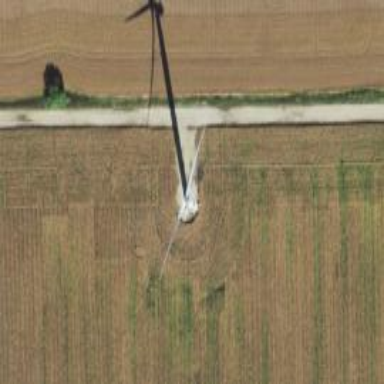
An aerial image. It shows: Wind generator powered by horizontal-axis wind turbine.